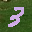
Label: 3